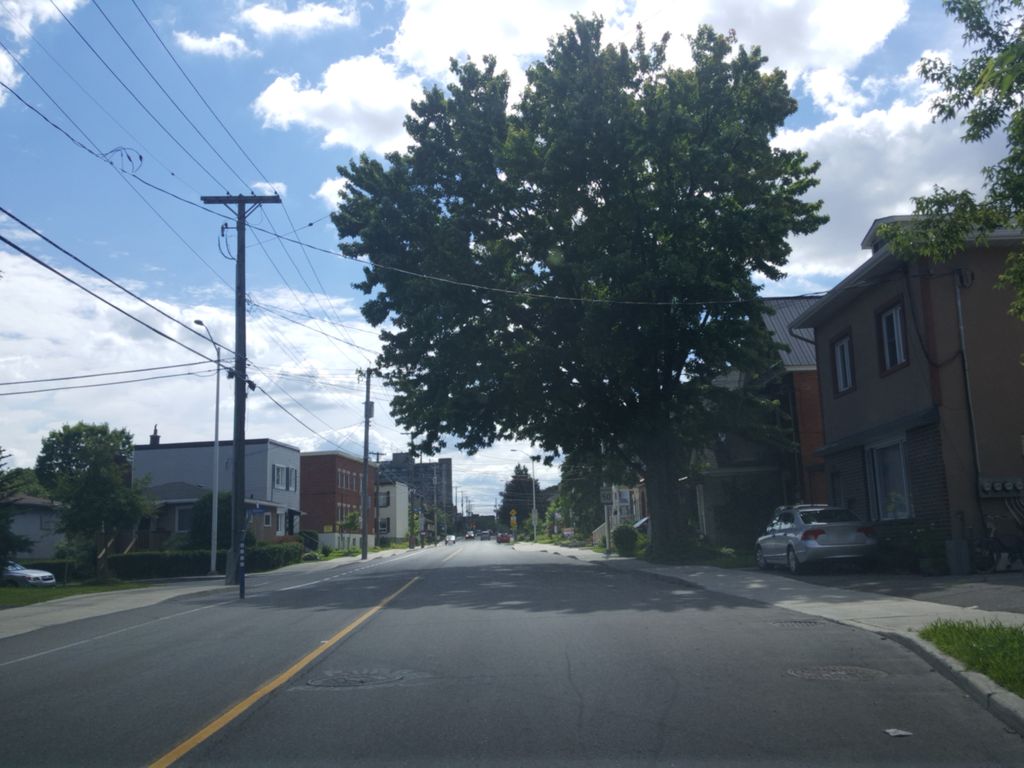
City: ottawa-gatineau